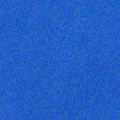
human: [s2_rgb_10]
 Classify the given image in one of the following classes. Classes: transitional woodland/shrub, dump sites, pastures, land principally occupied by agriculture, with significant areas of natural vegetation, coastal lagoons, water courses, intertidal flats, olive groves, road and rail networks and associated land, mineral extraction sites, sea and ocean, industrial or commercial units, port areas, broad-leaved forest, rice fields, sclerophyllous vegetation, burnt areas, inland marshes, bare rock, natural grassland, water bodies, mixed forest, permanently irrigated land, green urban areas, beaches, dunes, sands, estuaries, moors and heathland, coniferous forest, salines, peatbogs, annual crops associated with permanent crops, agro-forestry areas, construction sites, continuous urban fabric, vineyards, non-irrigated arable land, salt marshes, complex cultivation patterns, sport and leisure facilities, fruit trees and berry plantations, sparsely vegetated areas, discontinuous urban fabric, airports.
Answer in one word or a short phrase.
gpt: sea and ocean